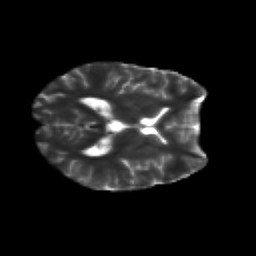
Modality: T2w
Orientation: axial
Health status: healthy
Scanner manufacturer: siemens
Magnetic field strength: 3 T
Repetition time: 12 s
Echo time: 0.092 s